Question: i am making a time table app.
i am now testing how does the onDraw and onTouchEvent.
I Made a customeView and draw 8x10 lines.
i override onTouchEvent, and if touch is passing by the each rect, the rect is filled with green color.
if i drag from left to right, and from up to bottum, the drag is working right, and each rect is filled with color.
but when i drag back(from right to left, from bottom to up), the first line and last line doesn't work!
even though I touch the position inside the rect, the rects are not filled with color..
i'm looking into my code and tried to fix really many times but cannot solve out the prob..
please see my code and help me~!
'''
public class TimeTableActivity extends Activity {
@Override
public void onCreate(Bundle savedInstanceState) {
super.onCreate(savedInstanceState);
OnDrawing drawing = new OnDrawing(this); //customView
setContentView(drawing);
}
class OnDrawing extends View{
//x,y = first touch position, endX, endY = last touch position
//startX, startY = calculate where to start for filling color.
// stopX, stopY = calculate where to finish for filling color.
float x, y, endX, endY, startX, startY, stopX, stopY;
public OnDrawing(Context context) {
super(context);
}
@Override
protected void onDraw(Canvas canvas) {
super.onDraw(canvas);
//Paint Color 1, 2 ,3
Paint paint = new Paint();
paint.setColor(Color.RED);
Paint paint2 = new Paint();
paint2.setColor(Color.YELLOW);
Paint paint3 = new Paint();
paint3.setColor(Color.GREEN);
/***row 10lines***/
for(int i=0; i<11; i++){
canvas.drawLine(0, getHeight()/10*i, getRight(), getHeight()/10*i, paint);
}
/***colum 8lines***/
for(int i=0; i<9; i++){
canvas.drawLine(getWidth()/8*i, 0, getWidth()/8*i, getBottom(), paint);
}
/***first rows background color***/
for(int i=0; i<10; i++){
canvas.drawRect(0, getHeight()/10, getWidth()/8, getBottom(), paint2);
}
/***first column background color***/
for(int i=0; i<8; i++){
canvas.drawRect(getWidth()/8, 0, getRight(), getHeight()/10, paint2);
}
/***first cell color***/
canvas.drawRect(0, 0, getWidth()/8, getHeight()/10, paint3);
/***days in the first line***/
canvas.drawText("Mon", getWidth()/8*1+10, getHeight()/10*1/2, paint);
canvas.drawText("Tue", getWidth()/8*2+10, getHeight()/10*1/2, paint);
canvas.drawText("Wed", getWidth()/8*3+10, getHeight()/10*1/2, paint);
canvas.drawText("Thu", getWidth()/8*4+10, getHeight()/10*1/2, paint);
canvas.drawText("Fri", getWidth()/8*5+10, getHeight()/10*1/2, paint);
canvas.drawText("Sat", getWidth()/8*6+10, getHeight()/10*1/2, paint);
canvas.drawText("Sun", getWidth()/8*7+10, getHeight()/10*1/2, paint);
/***time in the first line***/
canvas.drawText("icon", 10, getHeight()/10*1/2, paint);
canvas.drawText("1", 10, getHeight()/10*1+getHeight()/10*1/2, paint);
canvas.drawText("2", 10, getHeight()/10*2+getHeight()/10*1/2, paint);
canvas.drawText("3", 10, getHeight()/10*3+getHeight()/10*1/2, paint);
canvas.drawText("4", 10, getHeight()/10*4+getHeight()/10*1/2, paint);
canvas.drawText("5", 10, getHeight()/10*5+getHeight()/10*1/2, paint);
canvas.drawText("6", 10, getHeight()/10*6+getHeight()/10*1/2, paint);
canvas.drawText("7", 10, getHeight()/10*7+getHeight()/10*1/2, paint);
canvas.drawText("8", 10, getHeight()/10*8+getHeight()/10*1/2, paint);
canvas.drawText("9", 10, getHeight()/10*9+getHeight()/10*1/2, paint);
canvas.drawText("10", 10, getHeight()/10*10+getHeight()/10*1/2, paint);
canvas.drawRect(startX, startY, stopX, stopY, paint3);//fill background color, from start position to stop position
}
@Override
public boolean onTouchEvent(MotionEvent event) {
switch(event.getAction()){
case MotionEvent.ACTION_DOWN:
x = event.getX(); //first touch position
y = event.getY();
break;
case MotionEvent.ACTION_MOVE:
endX = event.getX(); //last touch point
endY = event.getY();
if(endX>x && endY>y){ //If Dragging toward right bottom
/***First Touch Position***/
for(int i=0; i<8; i++){
if(x>getWidth()/8*i && x<getWidth()/8*(i+1)){
for(int j=0; j<10; j++){
if(y>getHeight()/10*j && y<getHeight()/10*(j+1)){
startX = getWidth()/8*i; //startX = left side of the cell
startY = getHeight()/10*j; //startY = upside of the cell
}
}
}
}//for
/***Last Touch position***/
for(int i=0; i<8; i++){
if(endX>getWidth()/8*i ){
for(int j=0; j<10; j++){
if(endY>getHeight()/10*j && endY<getHeight()/10*(j+1)){
stopX = getWidth()/8*(i+1); //stopX = right side of the cell
stopY = getHeight()/10*(j+1); //stopY = bottom side of the cell
}
}
}
}//for
if(endX<x && endY<y){ //if dragging toward left top side.(backward) this part is trouble
/***First Touch position***/
for(int i=0; i<8; i++){
if(x>getWidth()/8*i && x<getWidth()/8*(i+1)){
for(int j=0; j<10; j++){
if(y>getHeight()/10*j && y<getHeight()/10*(j+1)){
startX = getWidth()/8*(i+1); //startX = right side of the cell
startY = getHeight()/10*(j+1); //startY = down side of the cell
}
}
}
}//for
/***Last Touch position***/
for(int i=0; i<8; i++){
if(endX>getWidth()/8*i ){
for(int j=0; j<10; j++){
if(endY>getHeight()/10*j && endY<getHeight()/10*(j+1)){
stopX = getWidth()/8*(i); //stopX = left side of the cell
stopY = getHeight()/10*(j); //stopY = upside of the cell
}
}
}
}//for
}
break;
}
invalidate();
return true;
}
}
'''
}

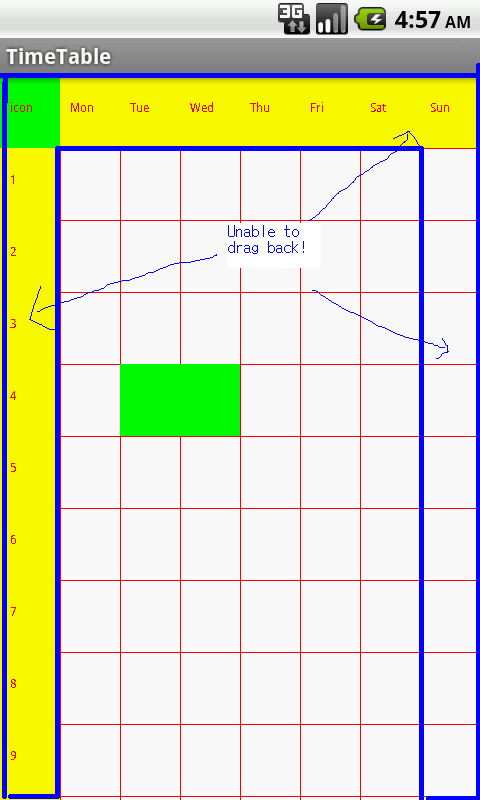
Answer: First of all, dont create paint instances in onDraw function. Declare/Create them only once somewhere in constructor, this will improve your drawing performance. Secondly I couldn't understand your code (i.e. Mathematics) completely but one solution for including drag functionality might be like this:
Make a point variable, let say:
'''
Point drag_distance_Point = new Point();
'''
and on Action_Move:
'''
drag_distance_Point.set(start.x - end.x, start.y-end.y);
'''
now add this point to the coordinates of rectangle or anything you want to drag. Actually this will add/subtract the dragged coordinates from your currently drawn coordinates. By doing this your object will move/drag.
Cheers